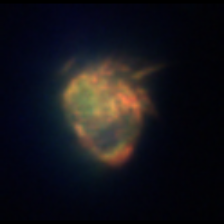
Taxon: Ciliates
Group: Other